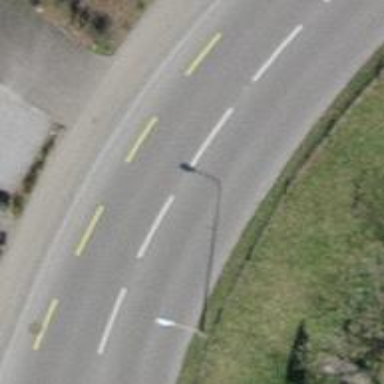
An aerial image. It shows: Tertiary road with asphalt surface. The right sidewalk also has asphalt surface.